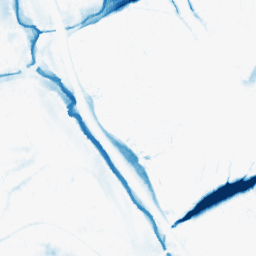
Category: morphological
Decomposition family: morphological_ellipse
Decomposition parameters: operation: closing
width: 30
height: 20
Upsampling method: cubic_catmull_rom
Upsampling parameters: scale: 8
Upsampling scale: 8